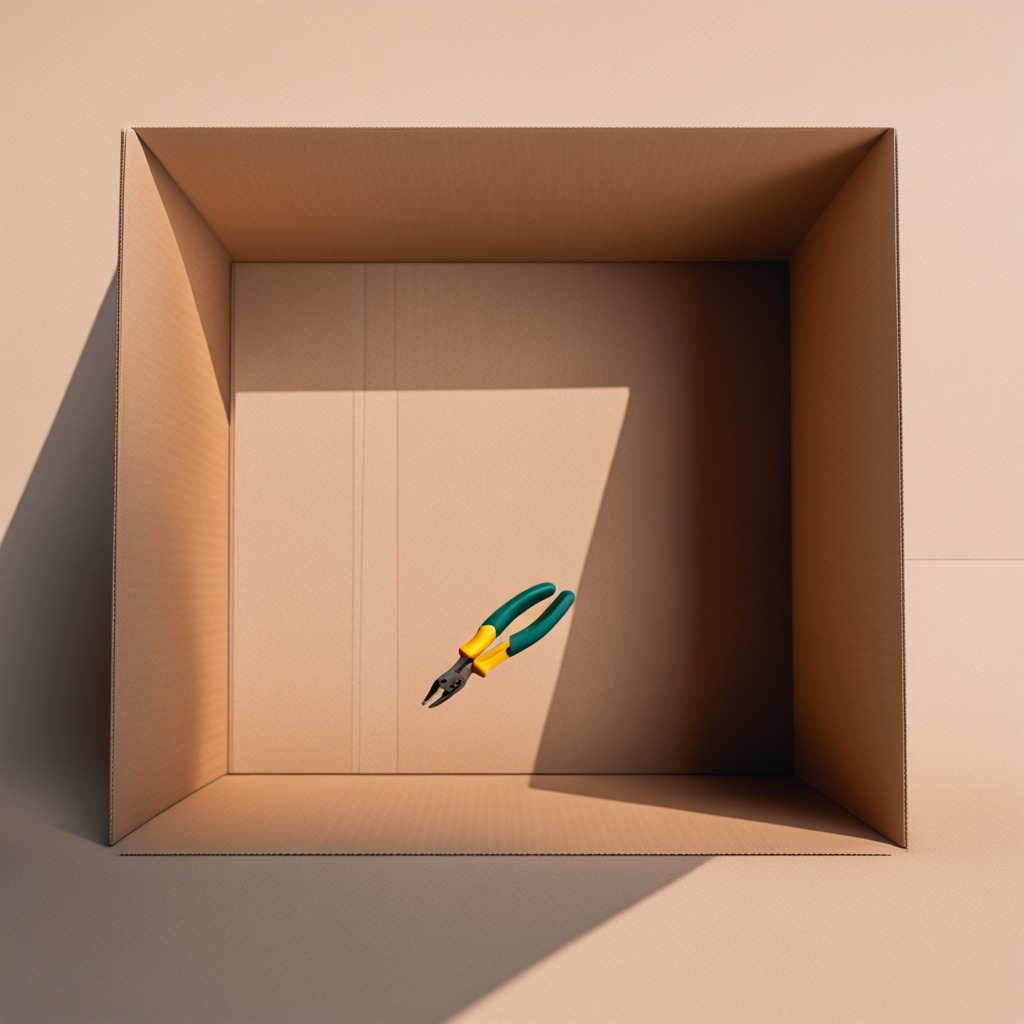
A plier lying on the clean dry cardboard box surface in an outdoor workshop during daytime bright natural light soft shadows slightly creased but